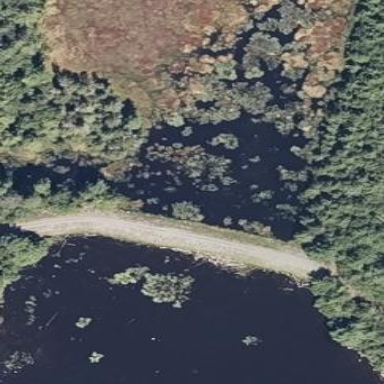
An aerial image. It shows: Peaceful pond surrounded by nature.